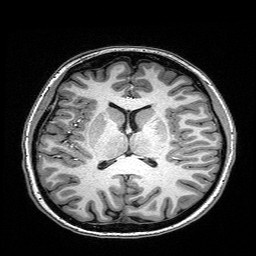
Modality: T1w
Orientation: coronal